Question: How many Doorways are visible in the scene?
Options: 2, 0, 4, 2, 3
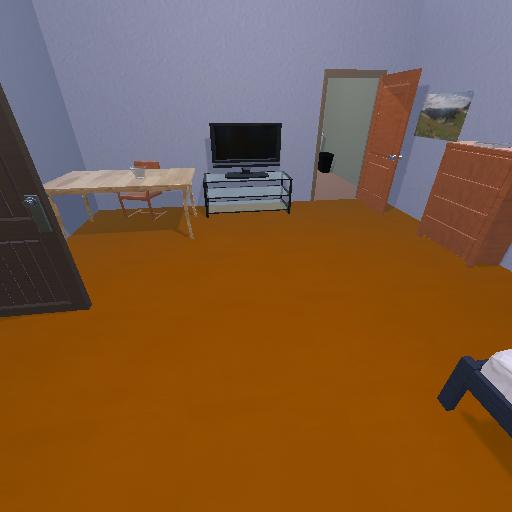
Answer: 2